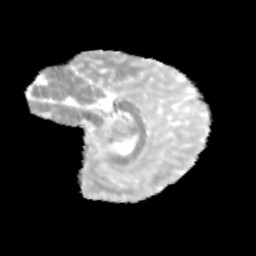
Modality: MD
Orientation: sagittal
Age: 9
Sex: female
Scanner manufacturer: siemens
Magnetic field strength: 3 T
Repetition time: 3.8 s
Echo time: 0.07 s